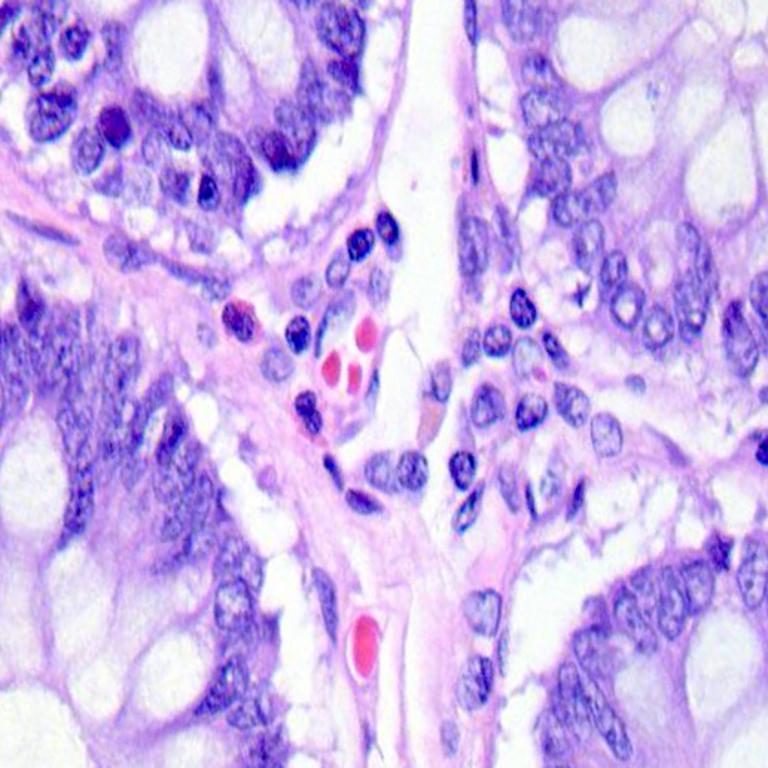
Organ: colon
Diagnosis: benign